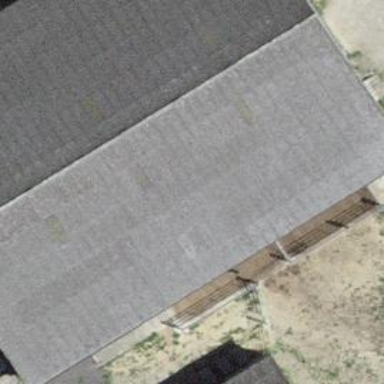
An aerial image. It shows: Rural barn.